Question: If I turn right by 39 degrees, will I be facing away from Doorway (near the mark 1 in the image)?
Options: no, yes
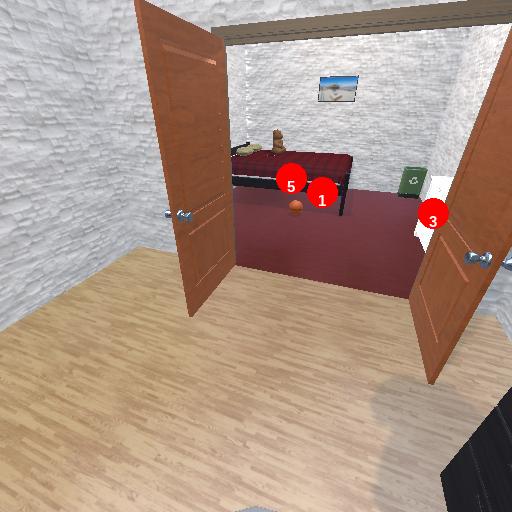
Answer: no